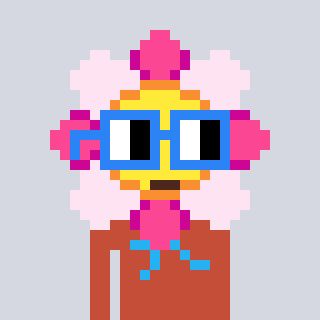
a pixel art character with square blue glasses, a flower-shaped head and a rust-colored body on a cool background